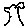
Label: tree